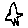
Label: star